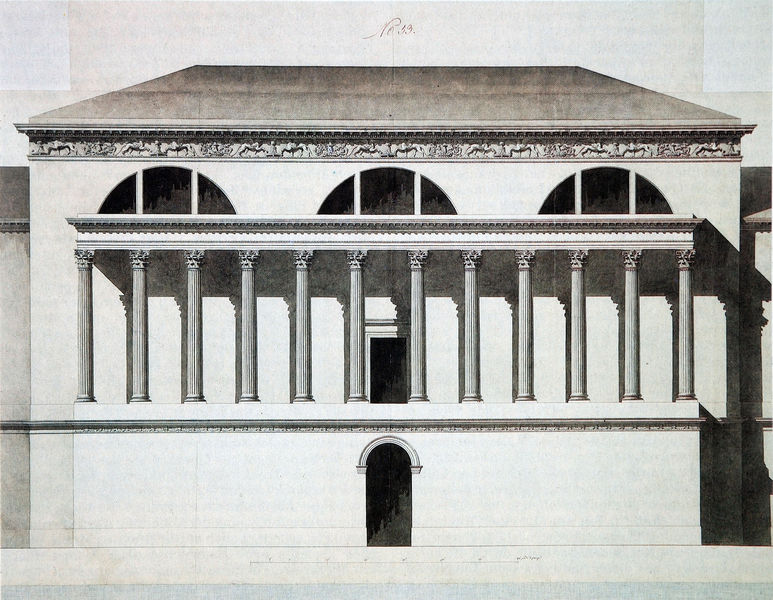
Titel: Residenz in München, Fassadenaufriss Ostseite (Detail)
Künstler: Carl von Fischer
Standort: München
Institution: Architektursammlung der Technischen Universität
Schlagwörter: blau, dunkel, schatten, weiß, braun, fenster, grau, hell, licht, schwarz, skizze, säule, säulen, tür, zeichnung, dach, gebäude, haus, tiere, muster, ornament, architektur, sockel, stein, klassizismus, theater, pferd, rund, vorbau, relief, farbig, schrift, modell, ansicht, bogen, fassade, türen, fischer, giebel, mauer, figuren, rundbogen, detail, symmetrie, dekor, floral, ornamente, verzierung, stufe, tor, bögen, eingang, eingänge, gang, arkade, kolonnade, reste, antike, palast, torbogen, stich, bayreuth, schwarzweiß, entwurf, architrav, kapitelle, kapitell, verziert, halbrund, fries, portal, sims, gesims, löwen, walmdach, ionisch, antik, griechisch, rundbögen, romanik, griechenland, plan, tempel, lineal, korinthisch, grautöne, klassik, pavillion, stockwerke, schaft, eierstab, nummer, rillen, römisch, kapitel, gebälk, friese, klenze, säulenhalle, gibel, fies, palais, aufriss, korintisch, kollonade, maßstab, zweigeschossig, romanisch, rundbogenfenster, sockelzone, thermenfenster, vorhalle, erdgeschoss, kolonnaden, bogenfenster, fehler, figurenfries, fried, gliederung, karlsruhe, kellergeschoss, neoklassizismus, obergeschoss, rundbogentor, walhalla, lunetten, portico, dorische säulen, lünetten, zahnreihe, vorba, griechischer stiel, 39